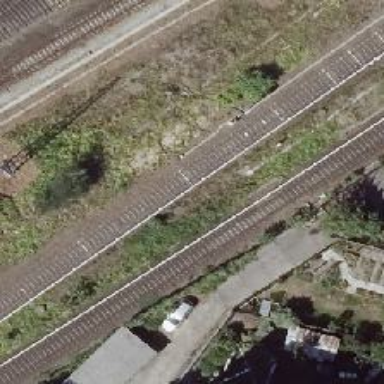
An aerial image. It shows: Railway signal.